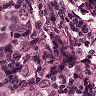
Metastatic tissue present: yes